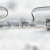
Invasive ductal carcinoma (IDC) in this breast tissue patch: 0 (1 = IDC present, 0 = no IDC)